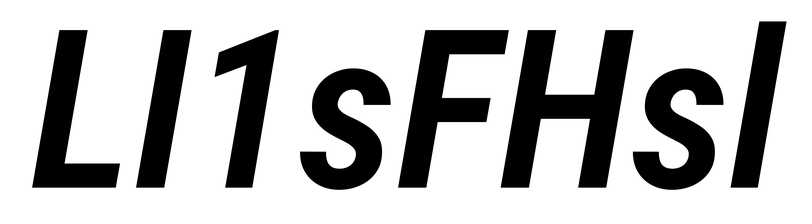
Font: Roboto-Italic_Condensed_SemiBold_Italic